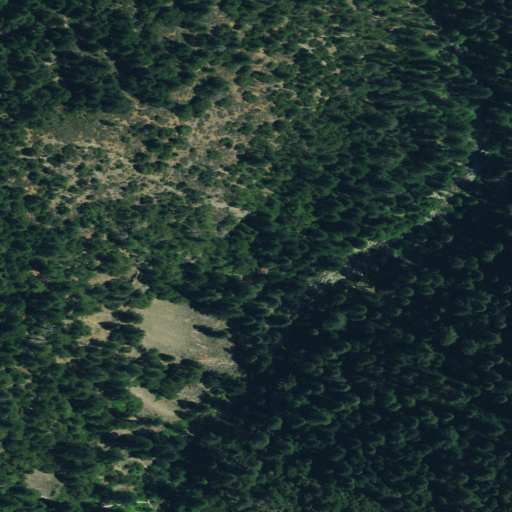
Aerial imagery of valley in California named Spanish Ravine containing evergreen forest, shrub, and mixed forest